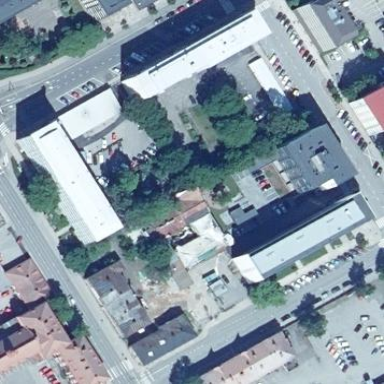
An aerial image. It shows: Residential area on city block.